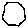
Label: hexagon